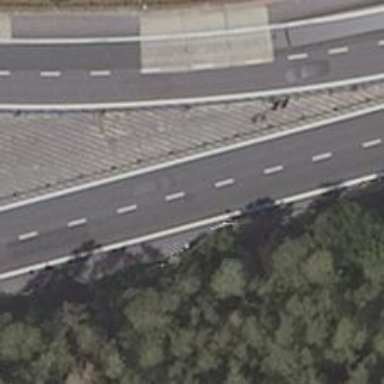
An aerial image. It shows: Asphalt road classified as trunk highway.